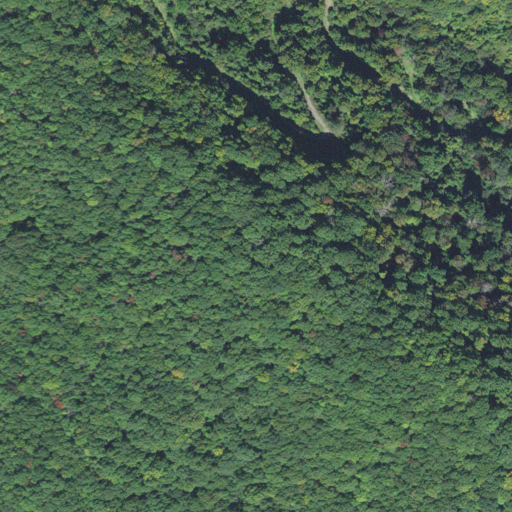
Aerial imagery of mountain in North Carolina named Killian Knob containing deciduous forest, mixed forest, and open development